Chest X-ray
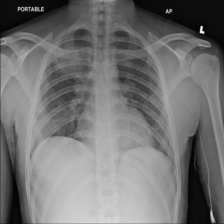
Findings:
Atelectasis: negative
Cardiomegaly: negative
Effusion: negative
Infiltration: negative
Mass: negative
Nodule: negative
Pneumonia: negative
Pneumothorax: negative
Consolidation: negative
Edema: negative
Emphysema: negative
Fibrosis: negative
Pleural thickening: negative
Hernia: negative